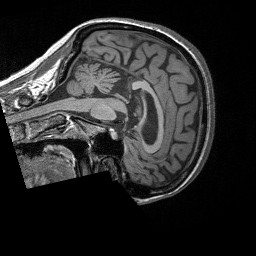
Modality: T1w
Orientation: sagittal
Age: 53
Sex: female
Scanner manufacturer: siemens
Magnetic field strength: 3 T
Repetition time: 1.9 s
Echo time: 0.00252 s